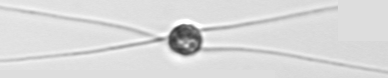
Label: Chaetoceros_danicus